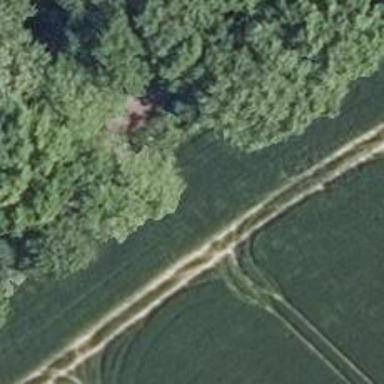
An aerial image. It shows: Hunting stand.